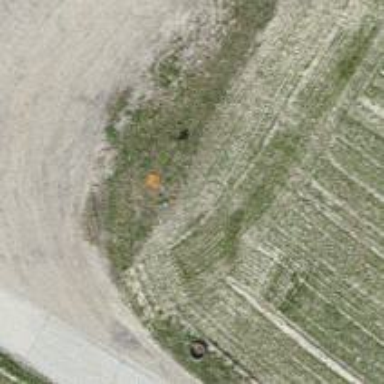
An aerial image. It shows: Aerial marker on pole.